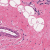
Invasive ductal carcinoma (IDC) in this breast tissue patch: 0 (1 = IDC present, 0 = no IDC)